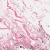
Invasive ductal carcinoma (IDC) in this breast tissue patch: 0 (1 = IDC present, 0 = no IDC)